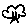
Label: tree